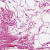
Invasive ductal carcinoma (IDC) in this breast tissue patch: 0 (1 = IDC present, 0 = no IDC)